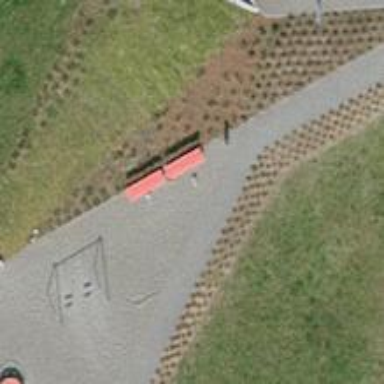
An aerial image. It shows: Red bench.